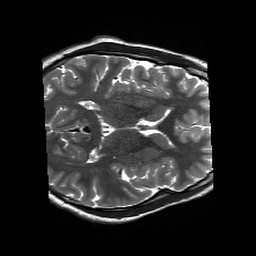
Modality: T2w
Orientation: axial
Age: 18
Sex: male